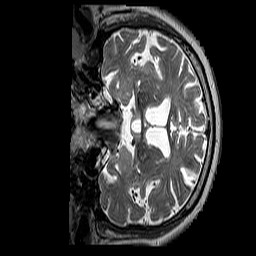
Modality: T2w
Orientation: coronal
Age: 58
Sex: male
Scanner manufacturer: siemens
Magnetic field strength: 3 T
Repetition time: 3.2 s
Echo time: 0.212 s